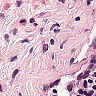
Metastatic tissue present: no